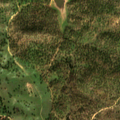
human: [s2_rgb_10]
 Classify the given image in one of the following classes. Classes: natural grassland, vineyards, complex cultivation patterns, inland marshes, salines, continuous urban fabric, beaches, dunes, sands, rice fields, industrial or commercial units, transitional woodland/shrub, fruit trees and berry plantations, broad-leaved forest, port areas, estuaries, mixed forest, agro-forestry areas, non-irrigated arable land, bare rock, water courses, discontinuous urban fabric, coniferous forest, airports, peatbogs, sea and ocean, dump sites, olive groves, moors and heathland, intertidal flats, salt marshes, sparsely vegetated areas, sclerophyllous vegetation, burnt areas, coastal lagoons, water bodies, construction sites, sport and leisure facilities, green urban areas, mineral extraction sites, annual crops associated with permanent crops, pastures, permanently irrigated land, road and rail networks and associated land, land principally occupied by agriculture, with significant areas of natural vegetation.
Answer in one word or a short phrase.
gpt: non-irrigated arable land, agro-forestry areas